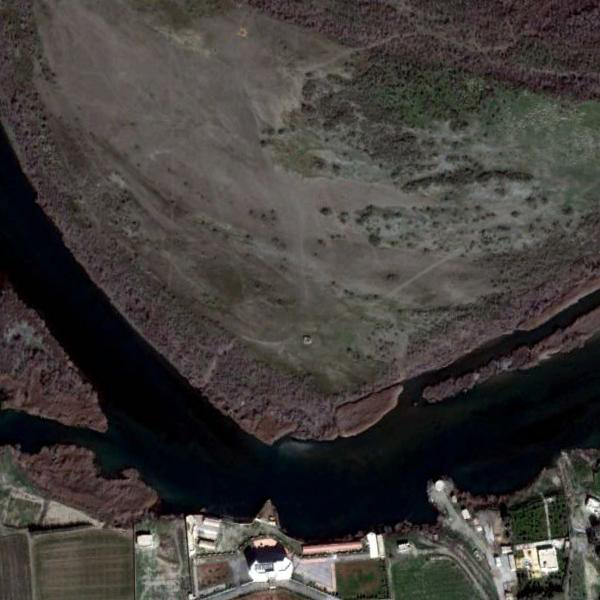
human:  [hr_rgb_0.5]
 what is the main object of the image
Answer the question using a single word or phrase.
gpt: river